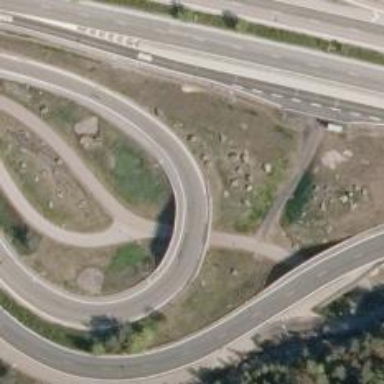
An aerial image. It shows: Asphalt motorway link.